Question: If I open <URL>, I can drag and drop the right boundary to make the viewport smaller. If I drag it to the left, it leaves behind a dark grey background, as you can see in this screenshot:

I've tried it in other websites, and it doesn't always appear. It doesn't seem to represent '<html>' or '<body>''s size, but I would like to know what it mean.
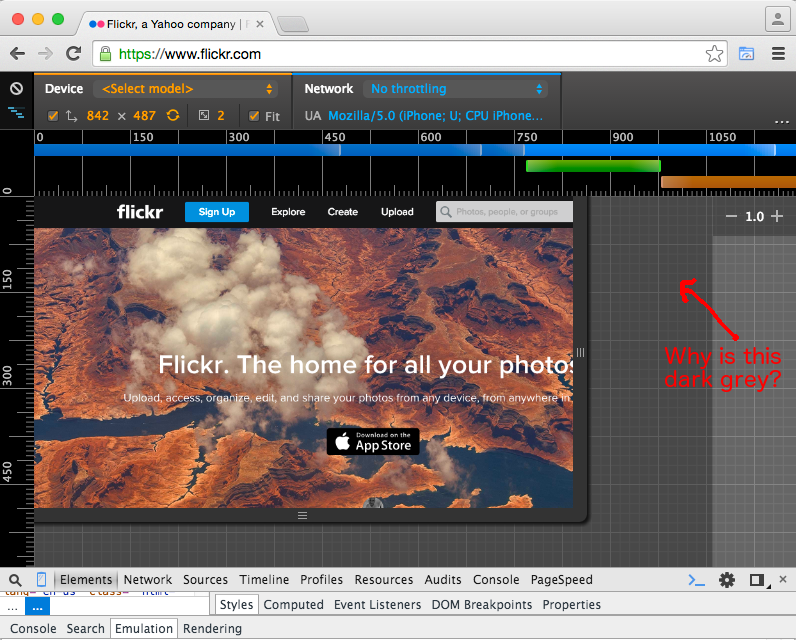
Answer: That is just showing "Hey, content exists off-canvas." In other words, if you scroll more content is there.